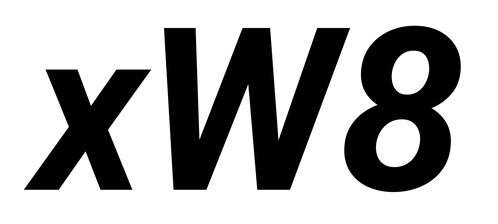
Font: Roboto-Italic_Bold_Italic